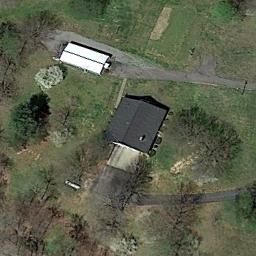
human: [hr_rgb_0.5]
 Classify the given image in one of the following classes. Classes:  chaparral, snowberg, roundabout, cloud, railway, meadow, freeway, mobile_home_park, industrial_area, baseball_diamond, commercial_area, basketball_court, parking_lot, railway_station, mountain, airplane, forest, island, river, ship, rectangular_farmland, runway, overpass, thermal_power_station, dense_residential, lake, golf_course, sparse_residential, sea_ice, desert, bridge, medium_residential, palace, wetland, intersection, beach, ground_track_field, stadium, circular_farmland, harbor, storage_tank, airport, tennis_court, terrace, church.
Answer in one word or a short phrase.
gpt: sparse_residential